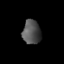
Tissue: lung
Cell type: Others
Senescence score: 0.24
Nuclear area (px): 430
Mean DAPI intensity: 81.735